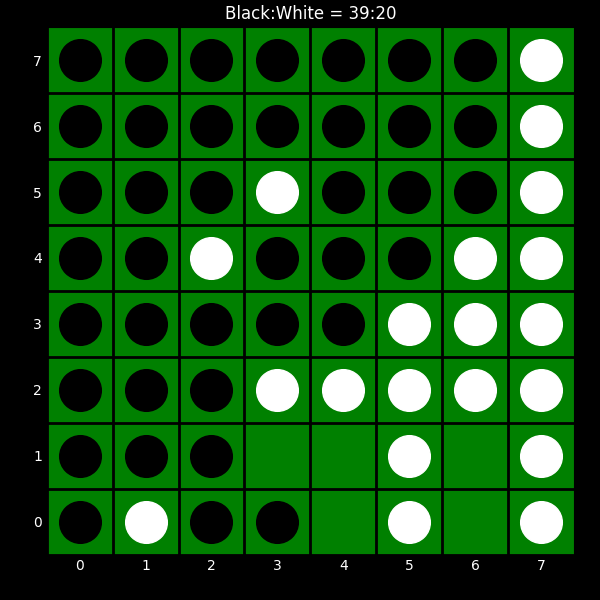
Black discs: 39
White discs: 20